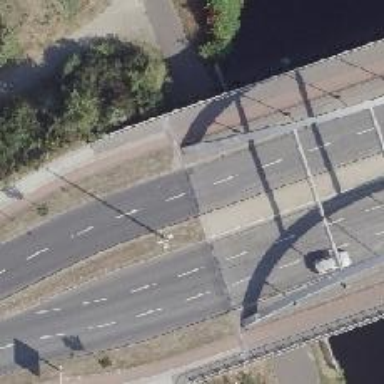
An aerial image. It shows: Secondary road on asphalt bridge with lane markings. The bridge has arch structure and is dual carriageway.